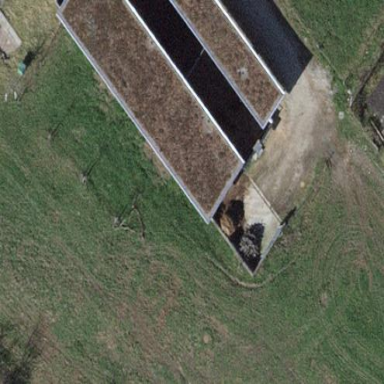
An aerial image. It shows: View of roof of building.